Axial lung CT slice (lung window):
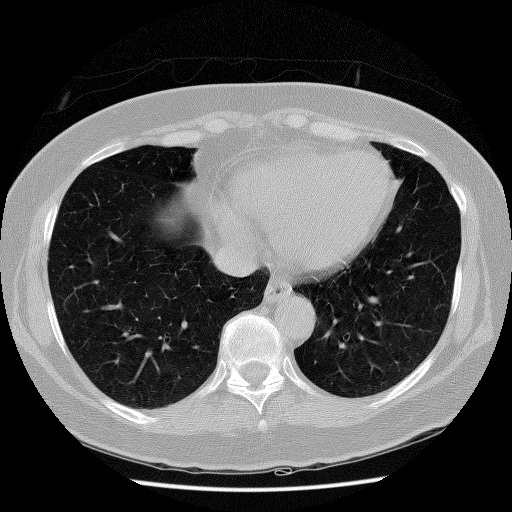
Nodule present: no